Question: I believe I understand the algorithm quite clearly, except for the step where you look to see if there's any points that are close by looking across the division and create a strip where points within the strip are candidates.
But then the algorithm states to sort the points by their y coordinates and then check each other point in the strip to find if there is a smaller distance than the one previously found. It basically sounds like you brute force within the strip.
For example, here's what states:

So it seems you just take each point and compare it against all the others to find the closest points? Why is it necessary to sort by y value then? You already have them sorted by x, why not brute force with that?
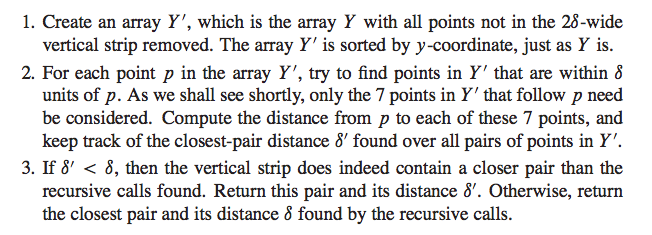
Answer: You don't brute force compare against all points in 'Y'' but only against the one next to 'p'. If that one is already too far away you can just stop, because all other points will be even further away. You only continue evaluating the next closest neighbor if the last one was still within your search distance.
The text explains it in the section.
Sorting is an optimization here that allows you to iterate nearest neighbors in 'O(1)' after paying the sorting costs of 'O(n log n)' once.